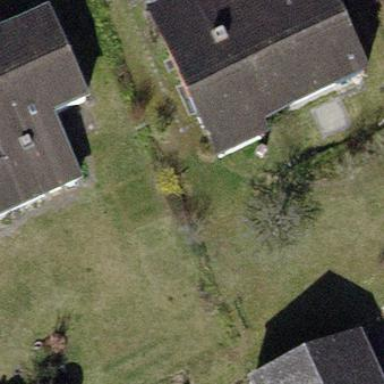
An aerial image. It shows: Detached building with gabled roof.